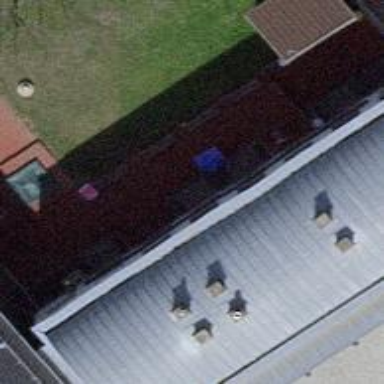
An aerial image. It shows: Kindergarten.